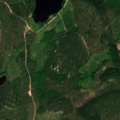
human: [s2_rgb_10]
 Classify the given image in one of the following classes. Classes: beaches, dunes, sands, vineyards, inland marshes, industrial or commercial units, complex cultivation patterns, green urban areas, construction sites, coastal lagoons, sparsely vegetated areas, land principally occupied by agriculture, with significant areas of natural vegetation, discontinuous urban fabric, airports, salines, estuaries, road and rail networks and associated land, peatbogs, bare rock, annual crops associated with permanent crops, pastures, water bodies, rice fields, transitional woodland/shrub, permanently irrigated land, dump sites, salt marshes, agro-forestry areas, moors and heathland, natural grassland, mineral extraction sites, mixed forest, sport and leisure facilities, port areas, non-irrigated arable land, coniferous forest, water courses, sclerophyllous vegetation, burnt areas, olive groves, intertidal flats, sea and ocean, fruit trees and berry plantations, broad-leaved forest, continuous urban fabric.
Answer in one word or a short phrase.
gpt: coniferous forest, water bodies